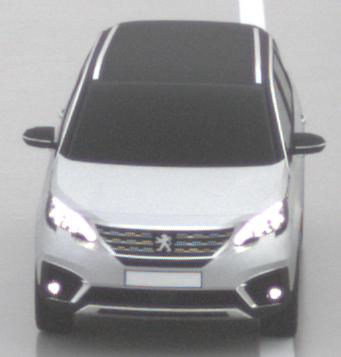
Make: Peugeot
Model: 5008 1.2 PureTech 130 Active
Detailed model: 5008 (II) (03/17 - 09/20)
Model produced from: 2017/03
Model produced until: 2018/07
Doors: 5
Color: white
Road condition: wet road
Daytime: morning or afternoon
Contrast: low contrast